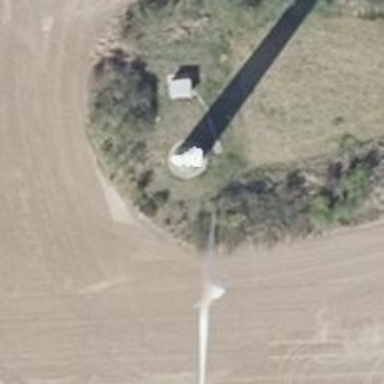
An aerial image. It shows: Wind turbine generator that utilizes wind as its source for generating electricity. It is of the horizontal axis type.